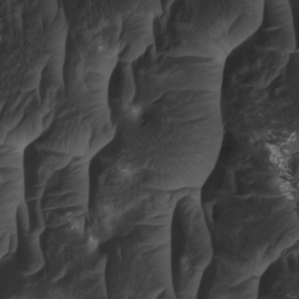
Label: non_frost